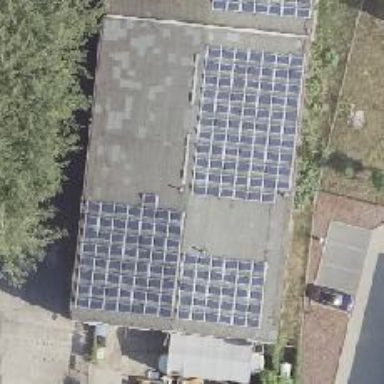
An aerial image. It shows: Solar power generator with photovoltaic panels.